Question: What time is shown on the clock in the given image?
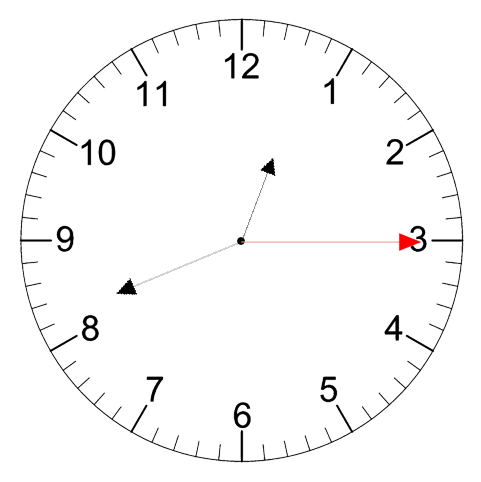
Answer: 12:41:15